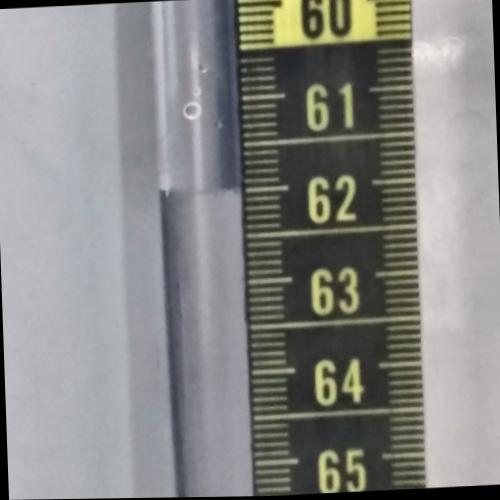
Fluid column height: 62.0 cm